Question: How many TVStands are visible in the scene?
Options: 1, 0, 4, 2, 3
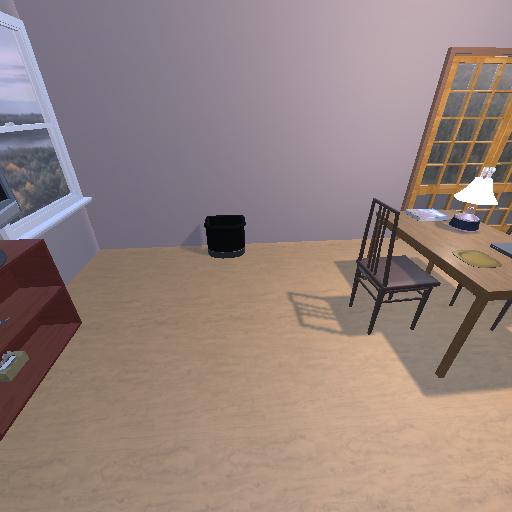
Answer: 1